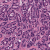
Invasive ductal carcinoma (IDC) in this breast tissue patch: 1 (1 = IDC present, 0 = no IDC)